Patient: sex M, age 52
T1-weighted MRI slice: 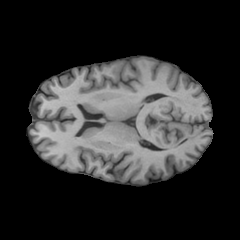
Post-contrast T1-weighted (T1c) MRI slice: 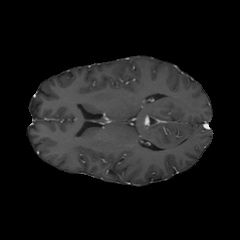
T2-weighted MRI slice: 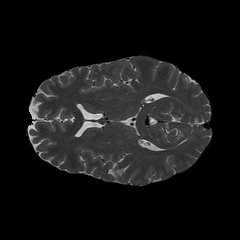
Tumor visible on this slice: no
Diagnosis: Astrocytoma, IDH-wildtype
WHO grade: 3